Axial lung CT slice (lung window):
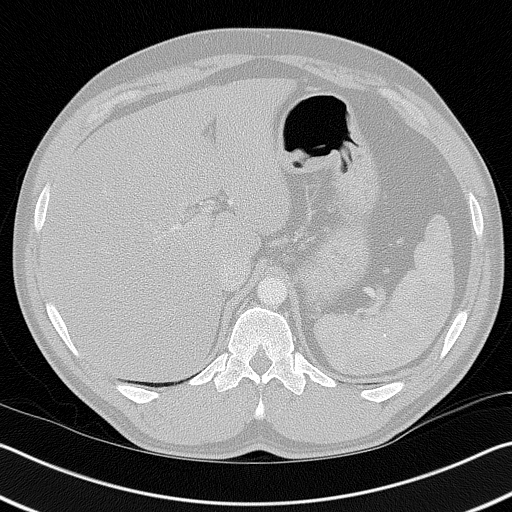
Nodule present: no